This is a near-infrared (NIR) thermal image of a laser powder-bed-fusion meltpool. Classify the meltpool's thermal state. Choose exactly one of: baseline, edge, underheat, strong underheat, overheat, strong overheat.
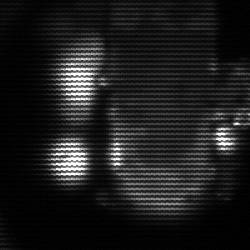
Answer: strong underheat